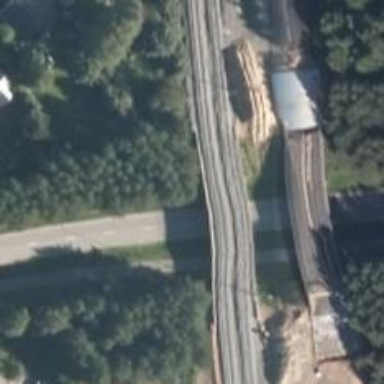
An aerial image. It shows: Railway bridge with electrified contact lines. This bridge serves as siding.